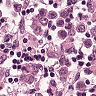
Metastatic tissue present: yes